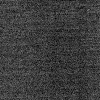
Atmospheric dust classification: dusty